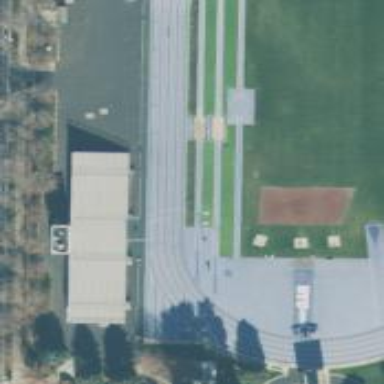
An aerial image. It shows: Athletics track located on leisure land.